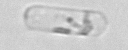
Label: Dactyliosolen_fragilissimus